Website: walmart
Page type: newsletter-management
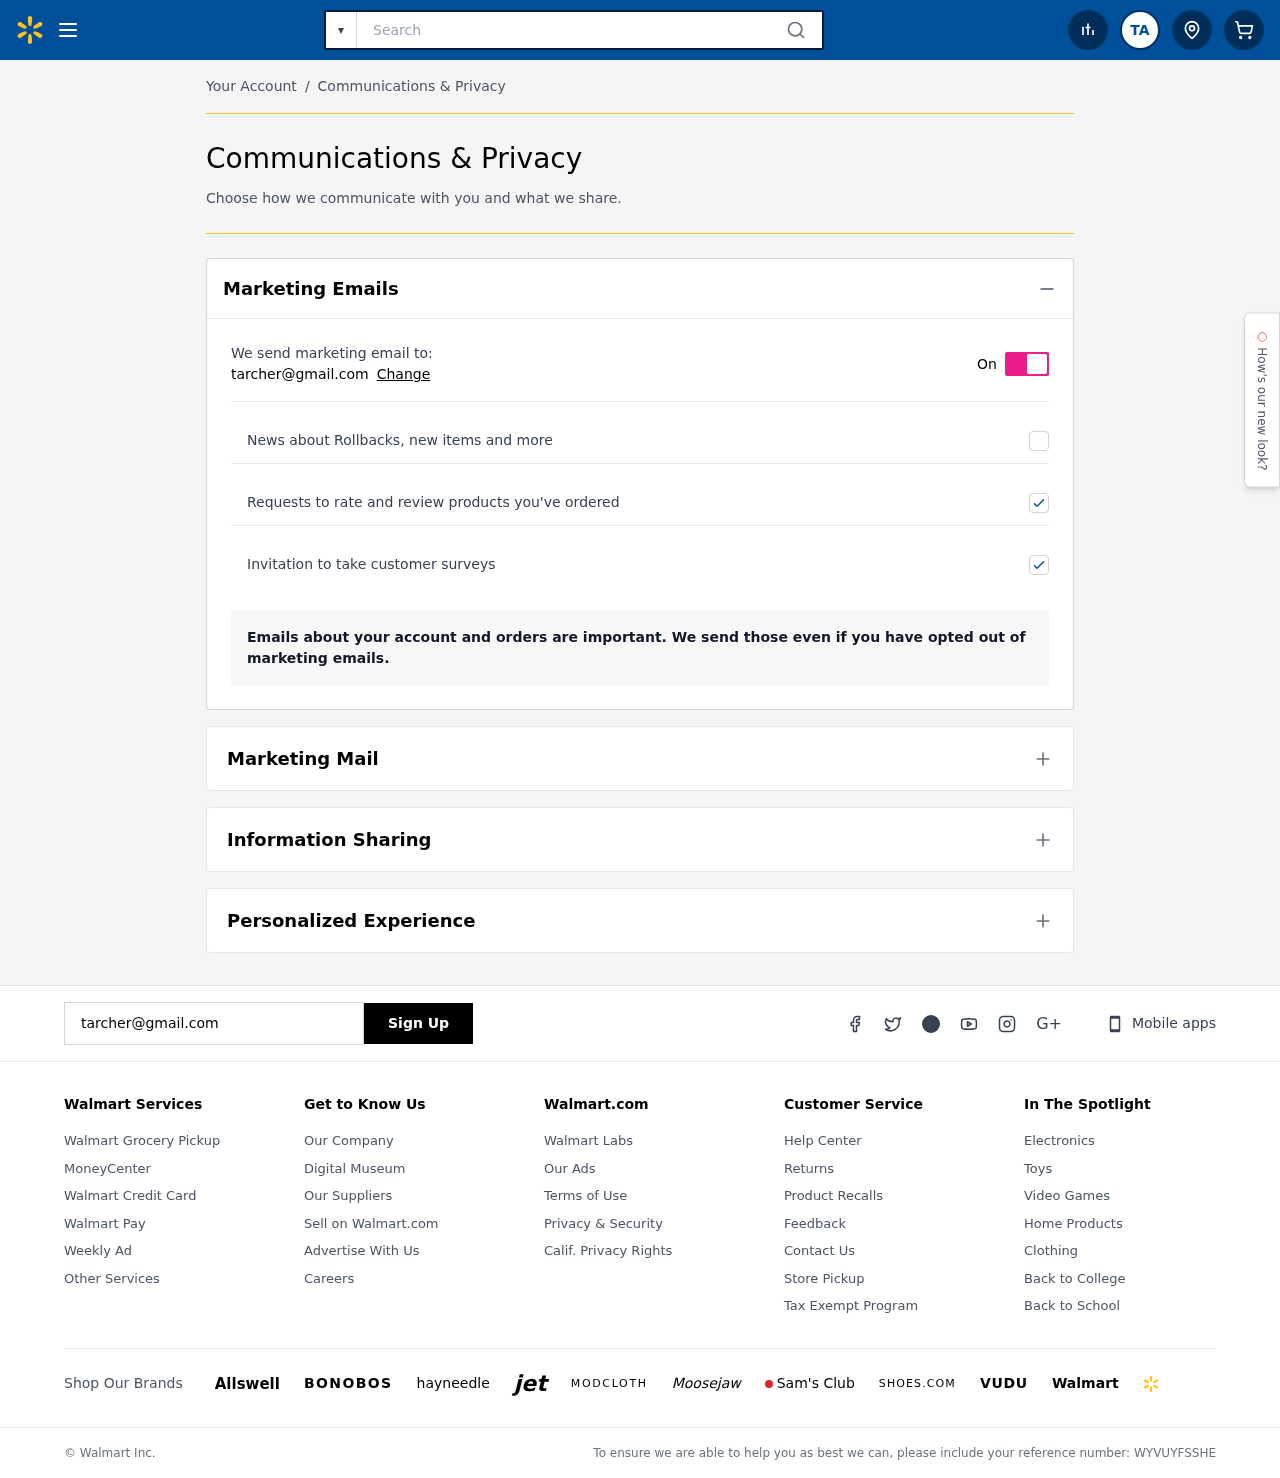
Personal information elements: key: PII_EMAIL
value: tarcher@gmail.com
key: PII_INITIALS
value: TA
Search elements: key: HEADER_SEARCH
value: Search